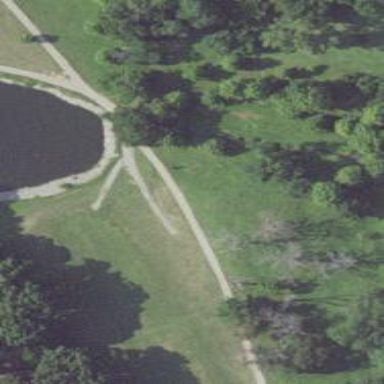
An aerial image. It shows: Path designated for golf carts.